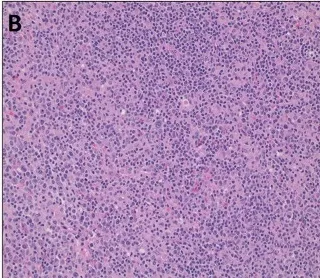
Axillary lymph node biopsy from an HIgM A-T patient. Immunoblasts. 200X).
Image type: pathology (h&e)